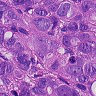
Metastatic tissue present: yes